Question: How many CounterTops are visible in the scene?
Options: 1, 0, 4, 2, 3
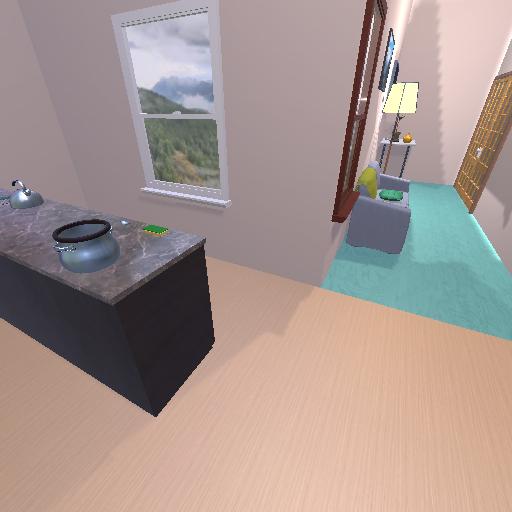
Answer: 1